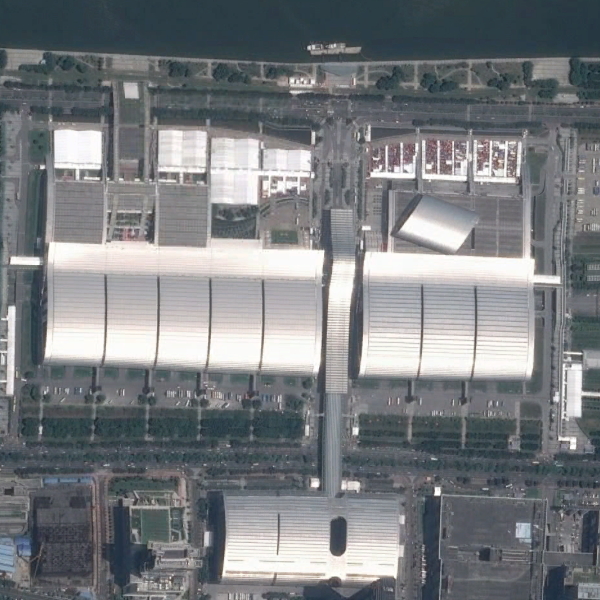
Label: Center